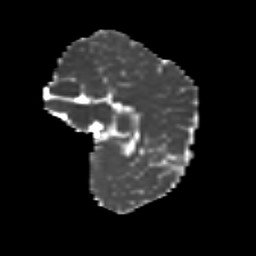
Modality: MD
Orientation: sagittal
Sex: male
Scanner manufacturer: siemens
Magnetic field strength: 3 T
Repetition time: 5 s
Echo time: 0.071 s